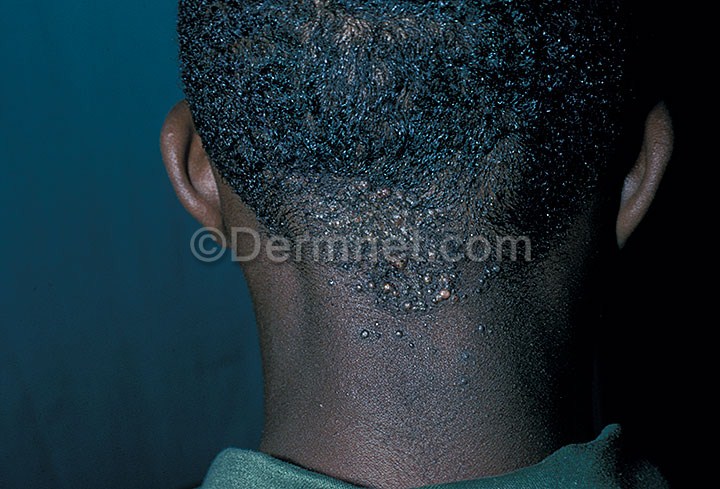
Disease: Hair Loss Photos Alopecia and other Hair Diseases